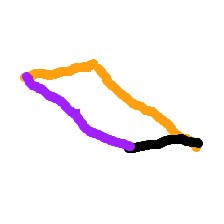
Shape: parallelogram